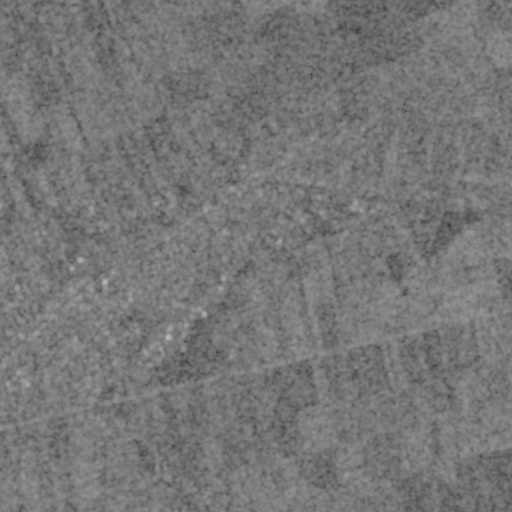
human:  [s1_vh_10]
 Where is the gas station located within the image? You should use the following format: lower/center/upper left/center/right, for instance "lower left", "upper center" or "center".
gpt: The gas station is located in the center left of the image.
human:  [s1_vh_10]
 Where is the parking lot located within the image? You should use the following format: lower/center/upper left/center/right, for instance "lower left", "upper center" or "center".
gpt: The parking lot is located in the center left of the image.
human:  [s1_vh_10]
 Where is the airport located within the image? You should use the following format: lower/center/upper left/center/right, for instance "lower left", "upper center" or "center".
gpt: There is no airport in the image.

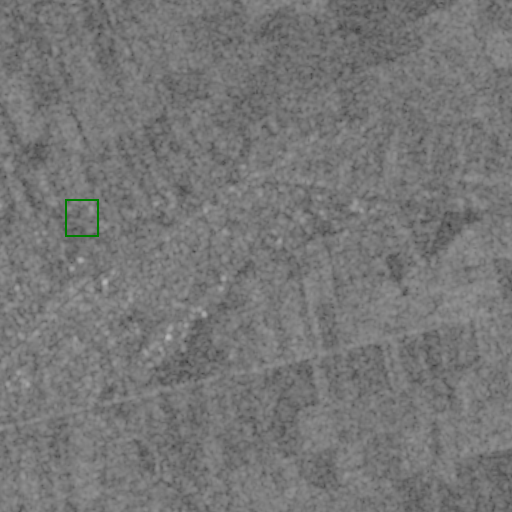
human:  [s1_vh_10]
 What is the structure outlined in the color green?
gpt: The structure outlined in green is a park.
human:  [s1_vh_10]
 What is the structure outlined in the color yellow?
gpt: There is no yellow outline.